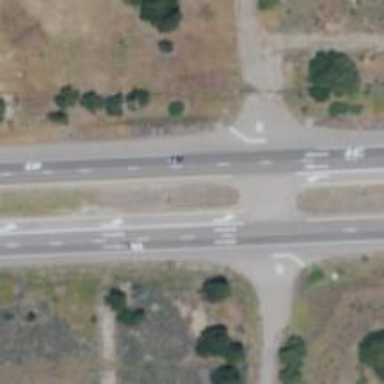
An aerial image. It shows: Expressway with asphalt surface classified as trunk highway.